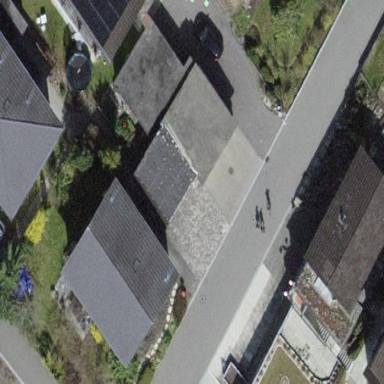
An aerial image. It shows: Garage.